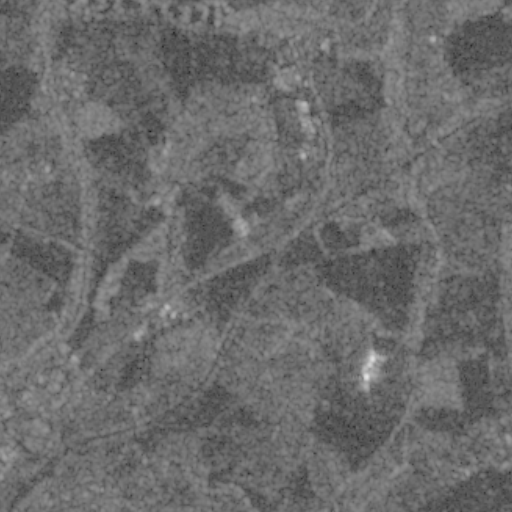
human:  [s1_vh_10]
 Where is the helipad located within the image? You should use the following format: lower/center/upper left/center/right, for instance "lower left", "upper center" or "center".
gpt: The helipad is located in the lower right of the image.
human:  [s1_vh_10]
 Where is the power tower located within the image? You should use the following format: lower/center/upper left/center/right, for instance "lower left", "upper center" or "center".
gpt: The power tower is located in the upper right of the image.
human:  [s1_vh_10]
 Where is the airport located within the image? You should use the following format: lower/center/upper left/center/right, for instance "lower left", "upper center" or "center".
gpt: There is no airport in the image.

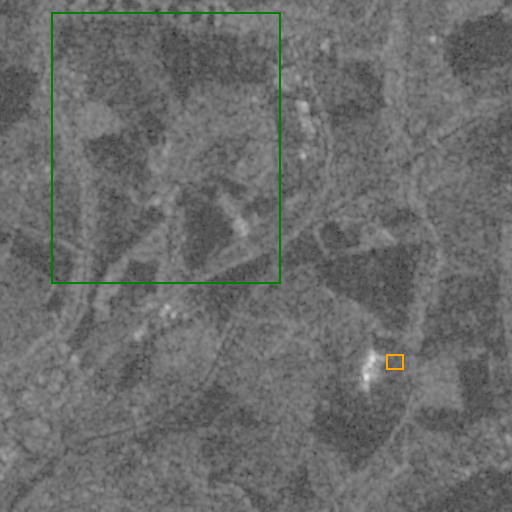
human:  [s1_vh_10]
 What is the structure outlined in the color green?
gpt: The structure outlined in green is a crop field.
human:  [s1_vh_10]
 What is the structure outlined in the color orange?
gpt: The structure outlined in orange is a parking lot.
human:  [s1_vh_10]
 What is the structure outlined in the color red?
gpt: There is no red outline.